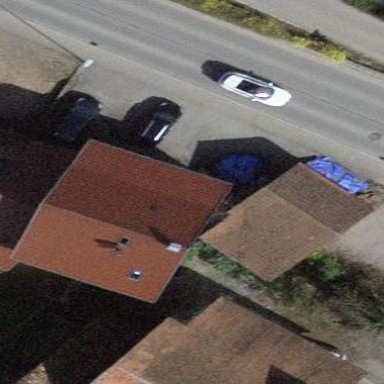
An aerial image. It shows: Garage.